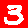
Digit: 3